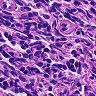
Metastatic tissue present: no